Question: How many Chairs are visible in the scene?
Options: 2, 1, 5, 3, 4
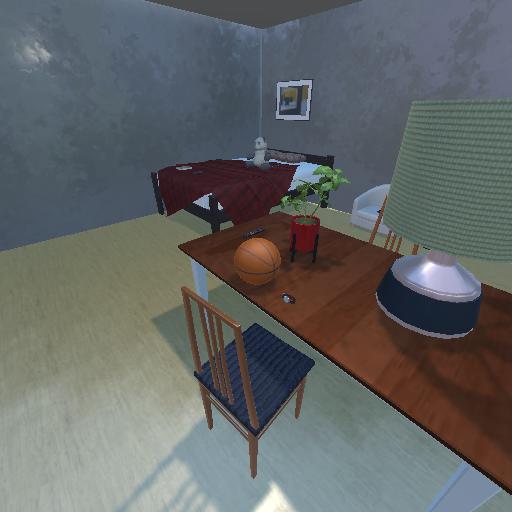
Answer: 2